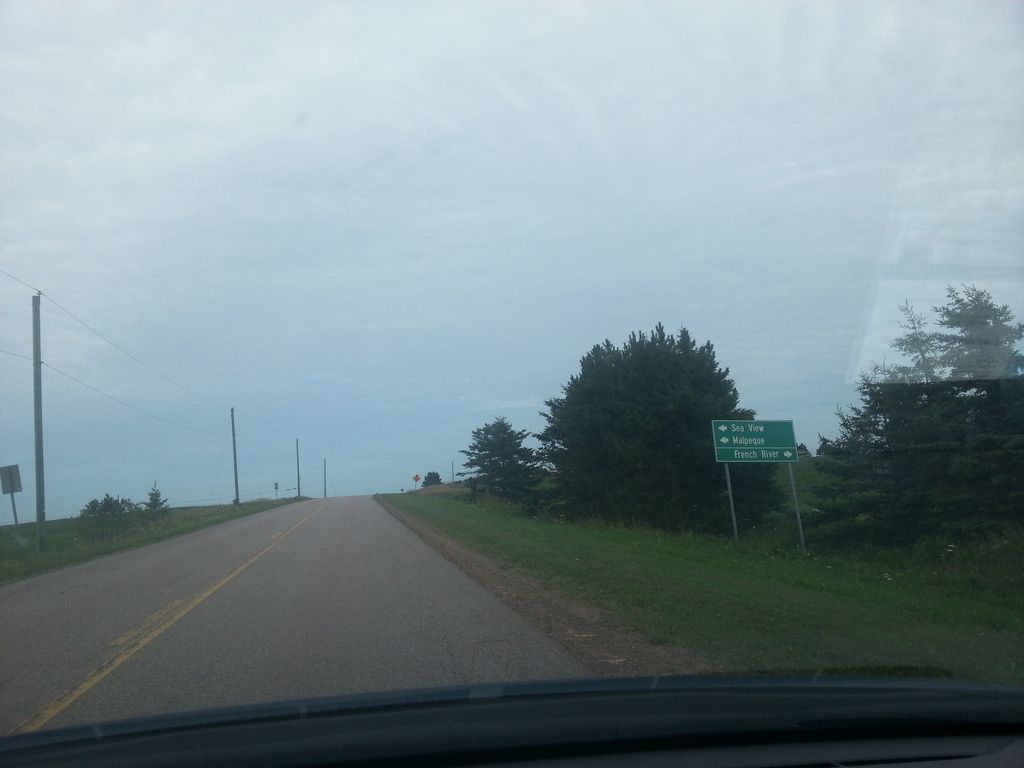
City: charlottetown